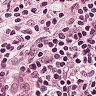
Metastatic tissue present: yes